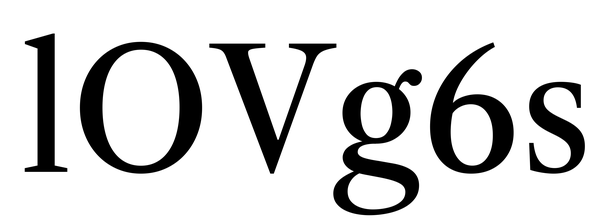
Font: LibreCaslonText_Regular